Question: I am trying to open an Ionic project in Ionic Studio in an NX mono repo.
Unlike in the photo gallery demo project, we are using Angular 9 with Ionic 5.
When I try to open the project up in Ionic Studio using the root directory for the app (not the entire mono repo) I am getting the below error:
[
My file and directory structure is identical to the Ionic photo gallery demo app and the project runs successfully in my browser when running the command $ Ionic serve.
You can see my directory structure below:
<URL>
Any suggestions on how to fix this, or approach fixing this would be greatly appreciated.
Thank you.
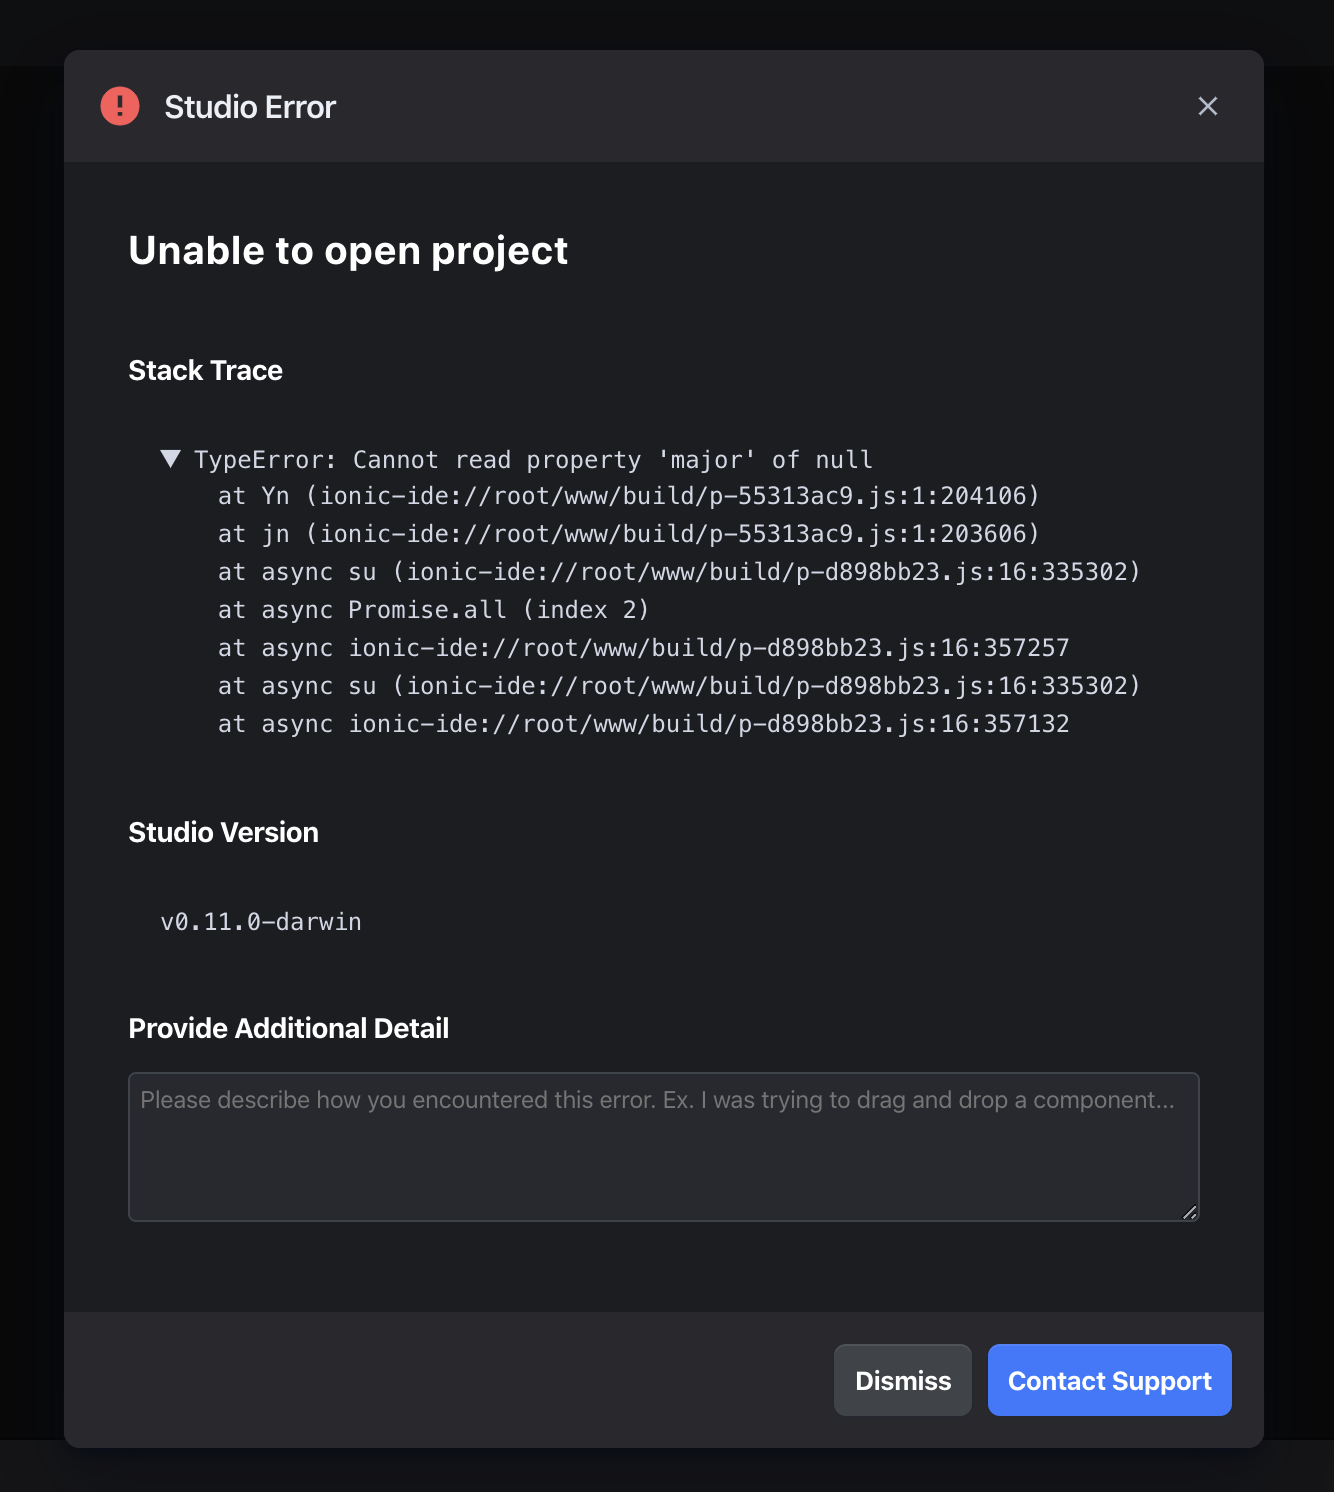
Answer: The Ionic Studio IDE support team just reached out and said that Ionic Studio currently does not currently support Ionic version 5 yet.
They said it will be at least a few weeks before Ionic Studio will support Ionic V5.